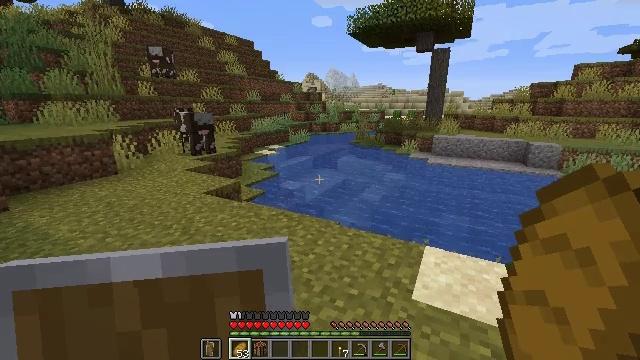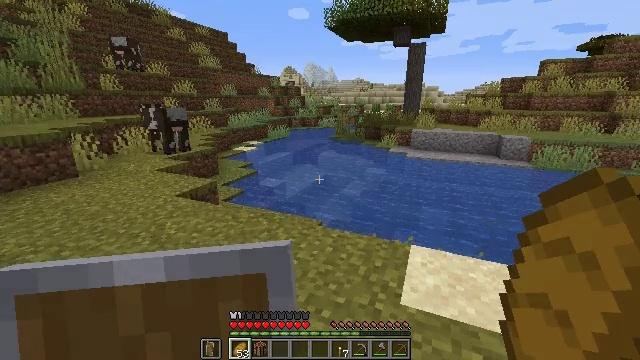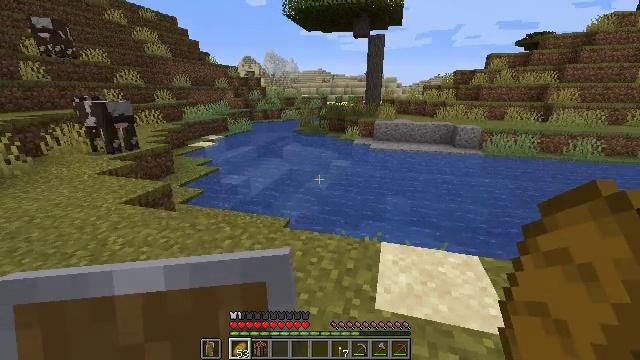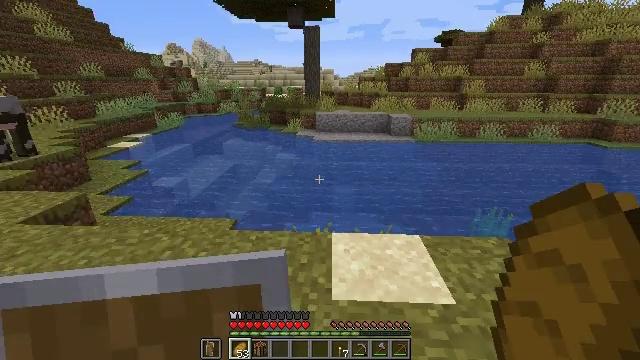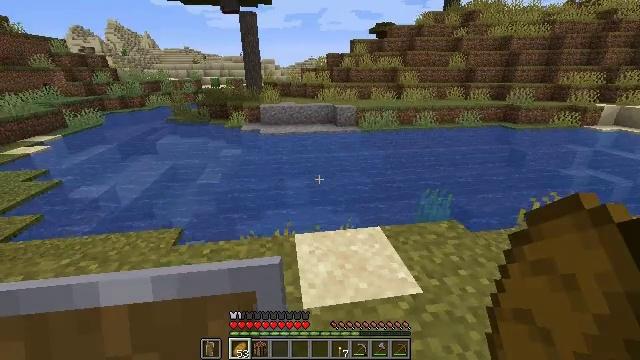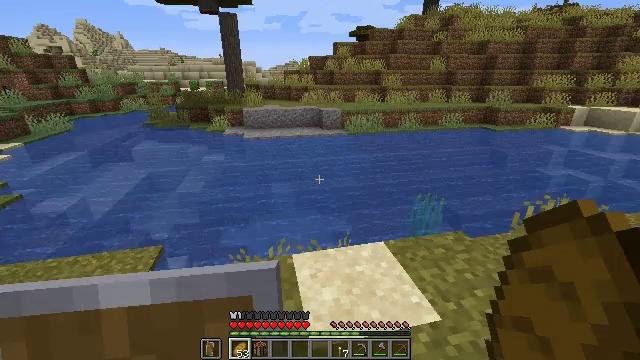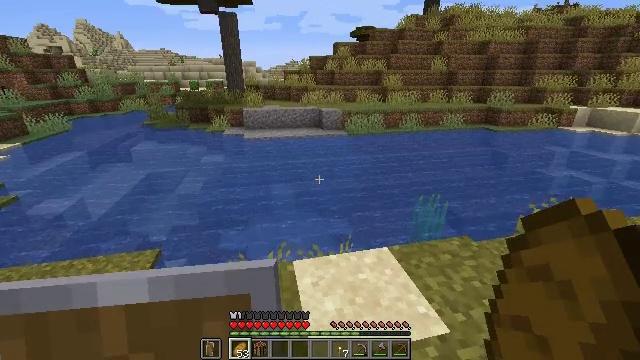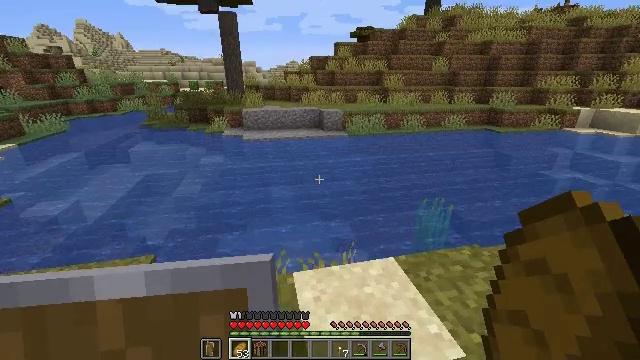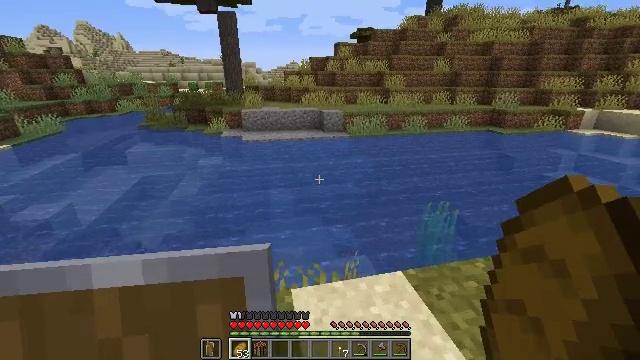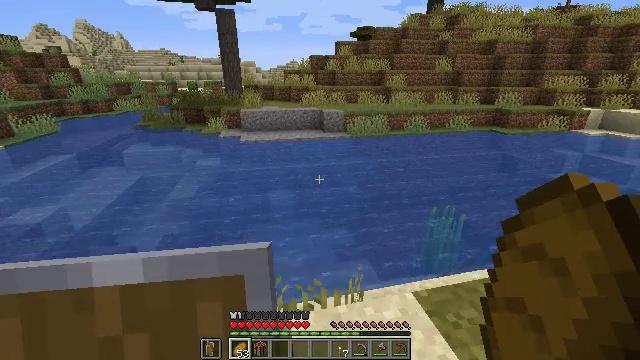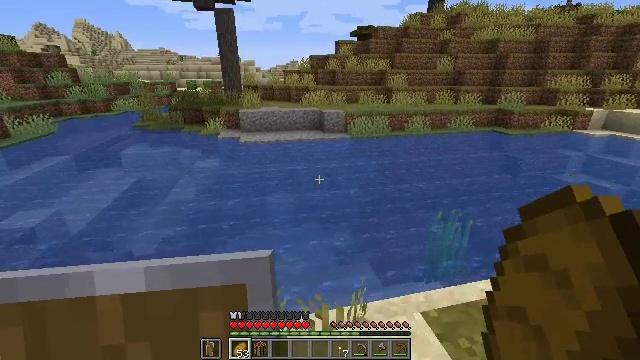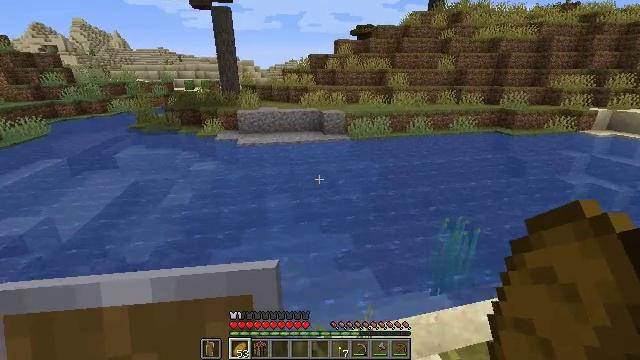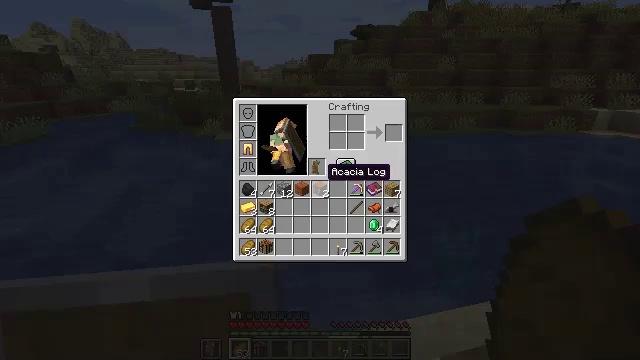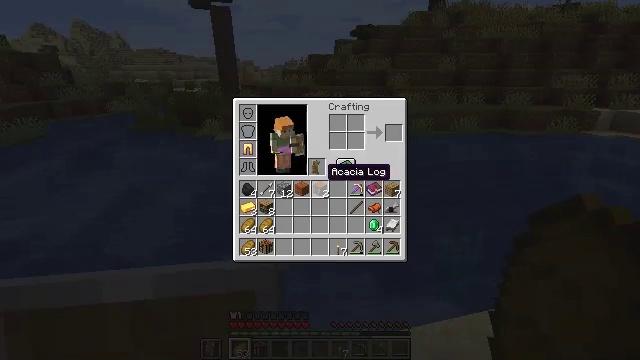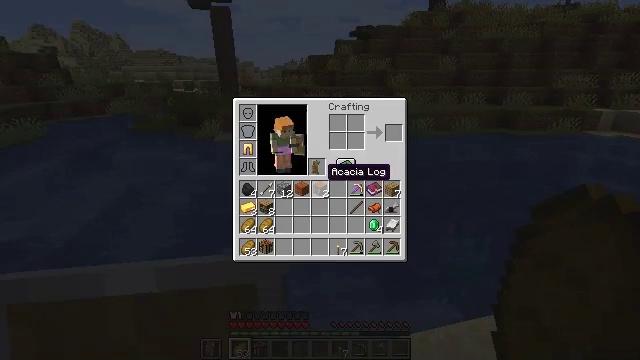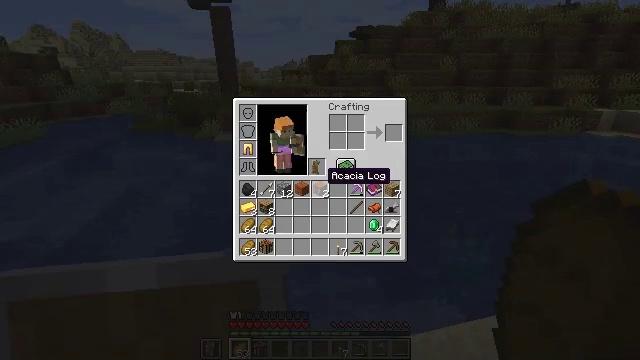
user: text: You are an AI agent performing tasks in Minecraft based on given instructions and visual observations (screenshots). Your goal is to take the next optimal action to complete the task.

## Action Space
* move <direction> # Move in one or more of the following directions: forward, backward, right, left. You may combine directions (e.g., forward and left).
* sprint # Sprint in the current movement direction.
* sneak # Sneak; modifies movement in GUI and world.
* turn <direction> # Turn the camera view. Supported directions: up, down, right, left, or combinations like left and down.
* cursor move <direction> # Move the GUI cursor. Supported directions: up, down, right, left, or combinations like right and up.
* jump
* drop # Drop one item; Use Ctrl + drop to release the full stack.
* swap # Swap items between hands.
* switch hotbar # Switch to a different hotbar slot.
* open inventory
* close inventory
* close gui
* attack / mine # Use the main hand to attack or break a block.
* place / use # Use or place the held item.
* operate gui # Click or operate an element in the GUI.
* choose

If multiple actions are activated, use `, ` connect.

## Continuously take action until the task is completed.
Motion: motion action
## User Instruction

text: Drop an acacia log.
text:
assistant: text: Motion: move forward, turn right and down
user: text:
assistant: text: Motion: move forward, turn right and down
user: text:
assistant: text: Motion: move forward and move left, turn right and down
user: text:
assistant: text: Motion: move forward and move left, turn right and down
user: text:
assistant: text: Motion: move forward, turn right
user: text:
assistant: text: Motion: move forward
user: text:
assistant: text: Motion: move forward
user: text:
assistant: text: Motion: move forward
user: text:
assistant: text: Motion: move forward
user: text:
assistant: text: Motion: move forward
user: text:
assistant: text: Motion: move forward
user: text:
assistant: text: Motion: move forward, open inventory
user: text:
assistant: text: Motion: open inventory
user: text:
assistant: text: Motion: no_op
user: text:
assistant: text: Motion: no_op
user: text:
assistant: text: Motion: no_op
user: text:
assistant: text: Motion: cursor move left
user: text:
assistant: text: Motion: no_op
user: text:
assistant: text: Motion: no_op
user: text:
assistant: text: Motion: no_op
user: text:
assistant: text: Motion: no_op
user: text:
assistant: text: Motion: no_op
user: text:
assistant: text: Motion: operate gui
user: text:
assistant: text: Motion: cursor move up, operate gui
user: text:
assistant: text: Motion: cursor move right and up
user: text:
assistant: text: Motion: cursor move up
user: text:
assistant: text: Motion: operate gui
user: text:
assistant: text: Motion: operate gui
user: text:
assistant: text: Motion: no_op
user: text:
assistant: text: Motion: cursor move down